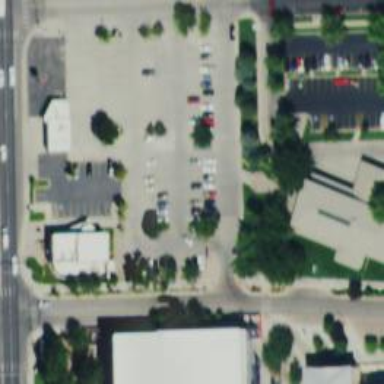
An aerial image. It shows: Parking space is available.